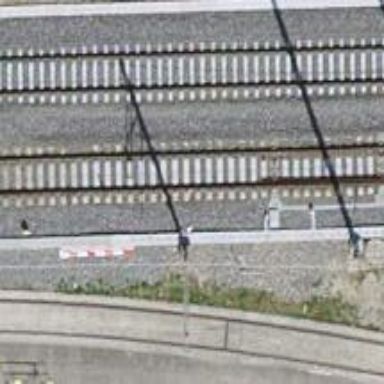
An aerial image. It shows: Railway switch.